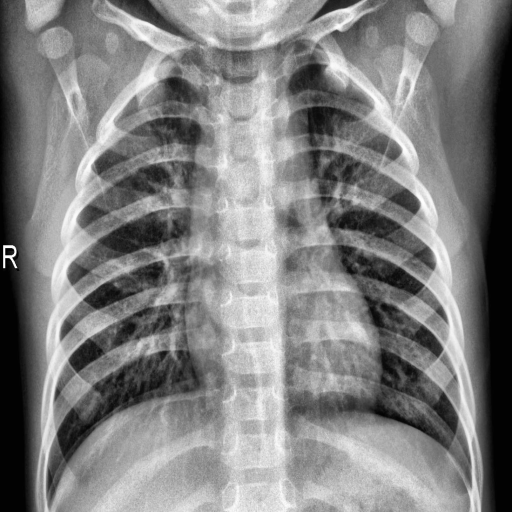
Finding: NORMAL